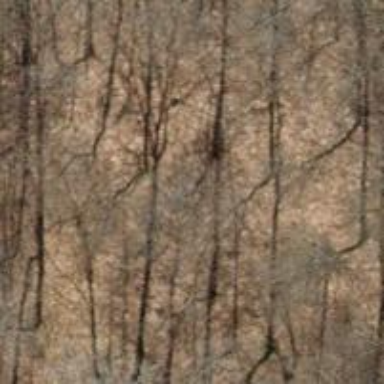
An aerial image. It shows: Deciduous broadleaved tree.